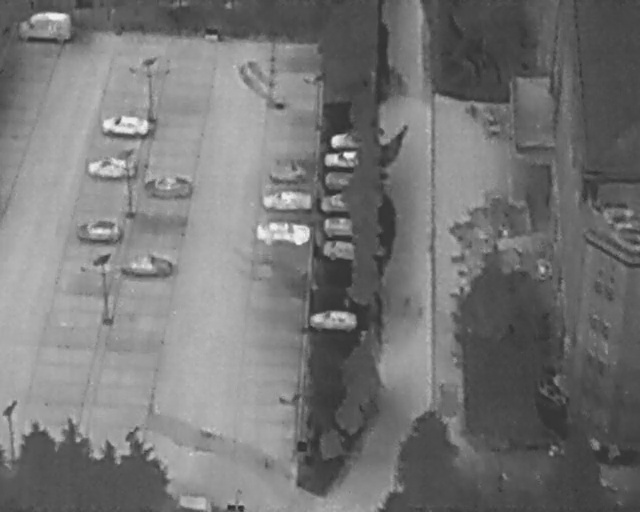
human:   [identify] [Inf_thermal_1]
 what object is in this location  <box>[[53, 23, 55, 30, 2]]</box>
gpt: <ref>1 small car at the top</ref>